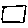
Label: square